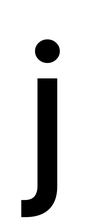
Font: Inter_Medium